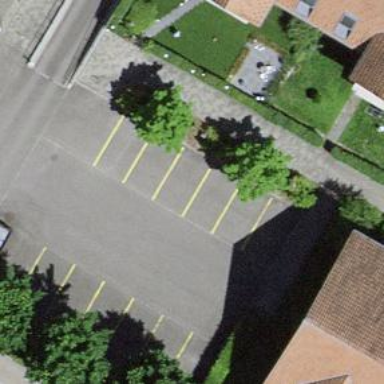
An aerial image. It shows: Parking area.